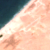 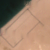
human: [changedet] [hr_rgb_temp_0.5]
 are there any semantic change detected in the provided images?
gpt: A rectangular construction area is being built on the coast.